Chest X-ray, AP view. Patient: 64 years old, sex F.
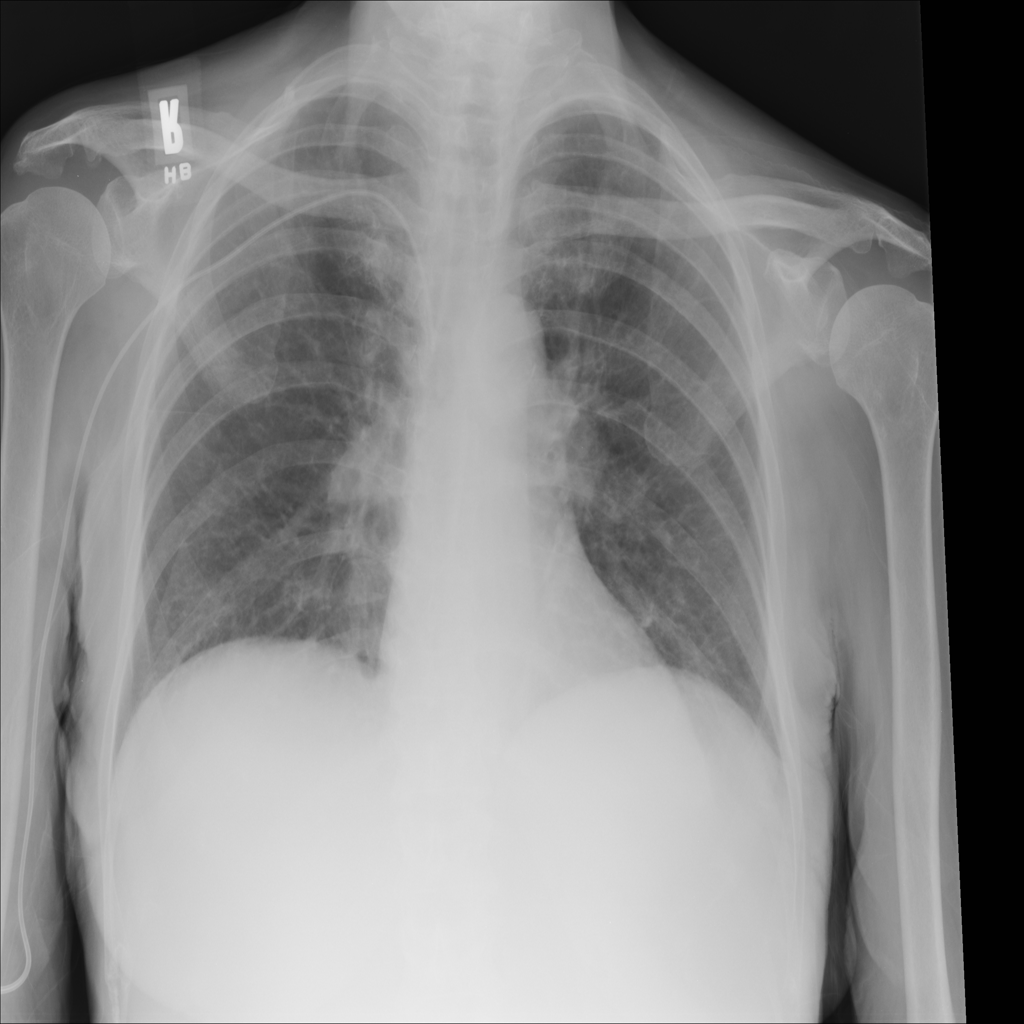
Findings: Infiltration